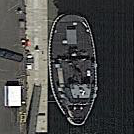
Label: civil